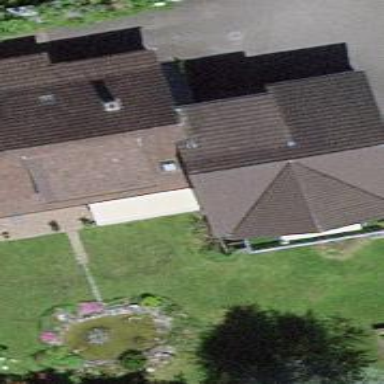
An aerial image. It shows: Simple and straightforward house.